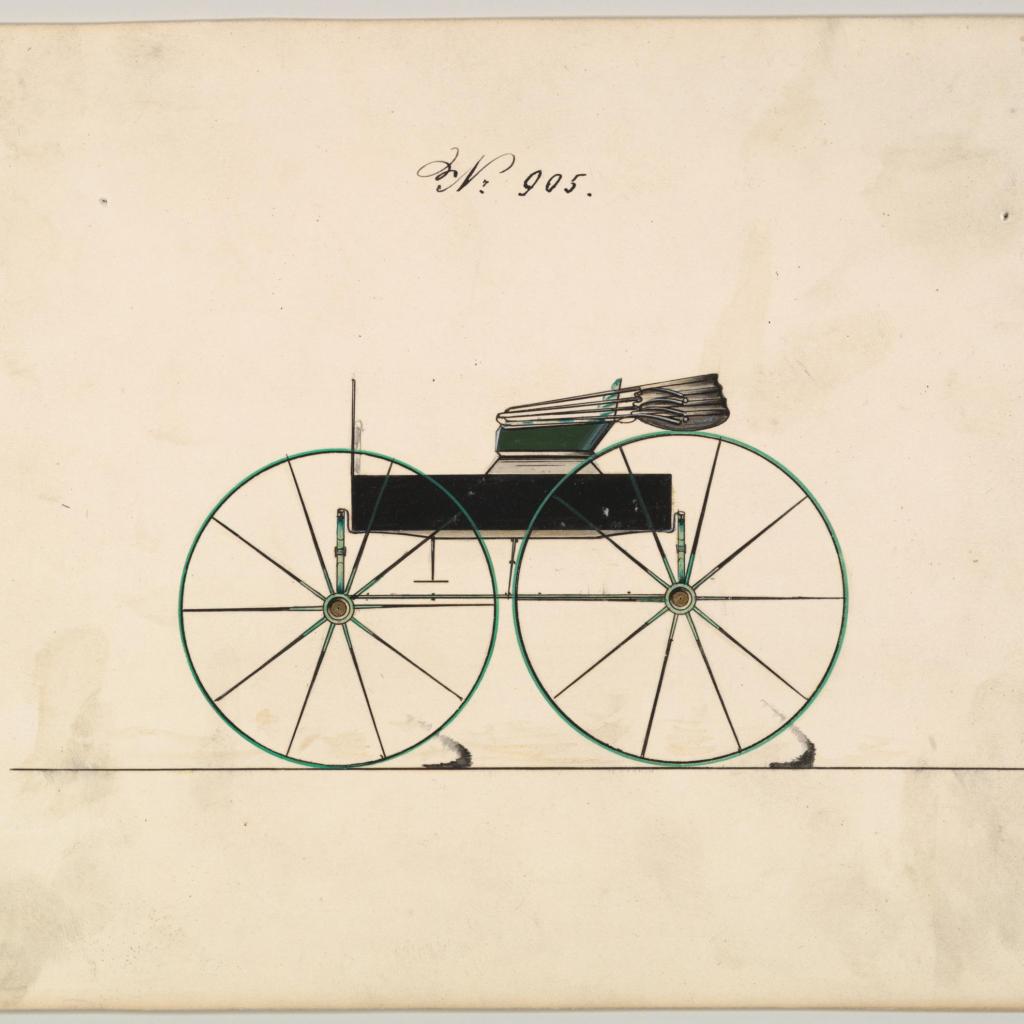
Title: Design for Wagon, no. 905
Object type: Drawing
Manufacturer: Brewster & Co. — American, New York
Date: ca. 1860
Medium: Pen and black ink, watercolor and gouache with gum arabic.
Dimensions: sheet: 6 3/16 x 9 1/16 in. (15.7 x 23 cm)
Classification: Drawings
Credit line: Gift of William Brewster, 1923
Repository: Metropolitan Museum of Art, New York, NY